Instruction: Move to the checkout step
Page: cart
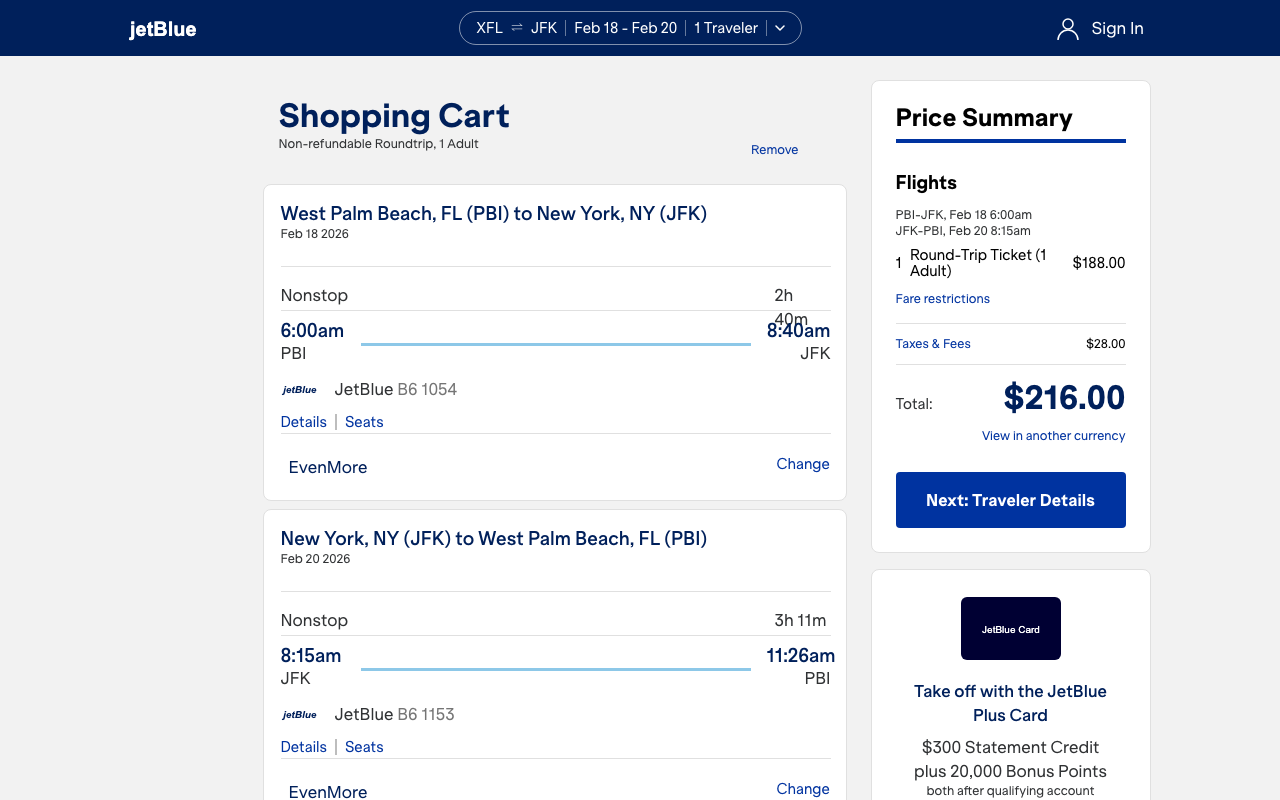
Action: click